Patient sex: M
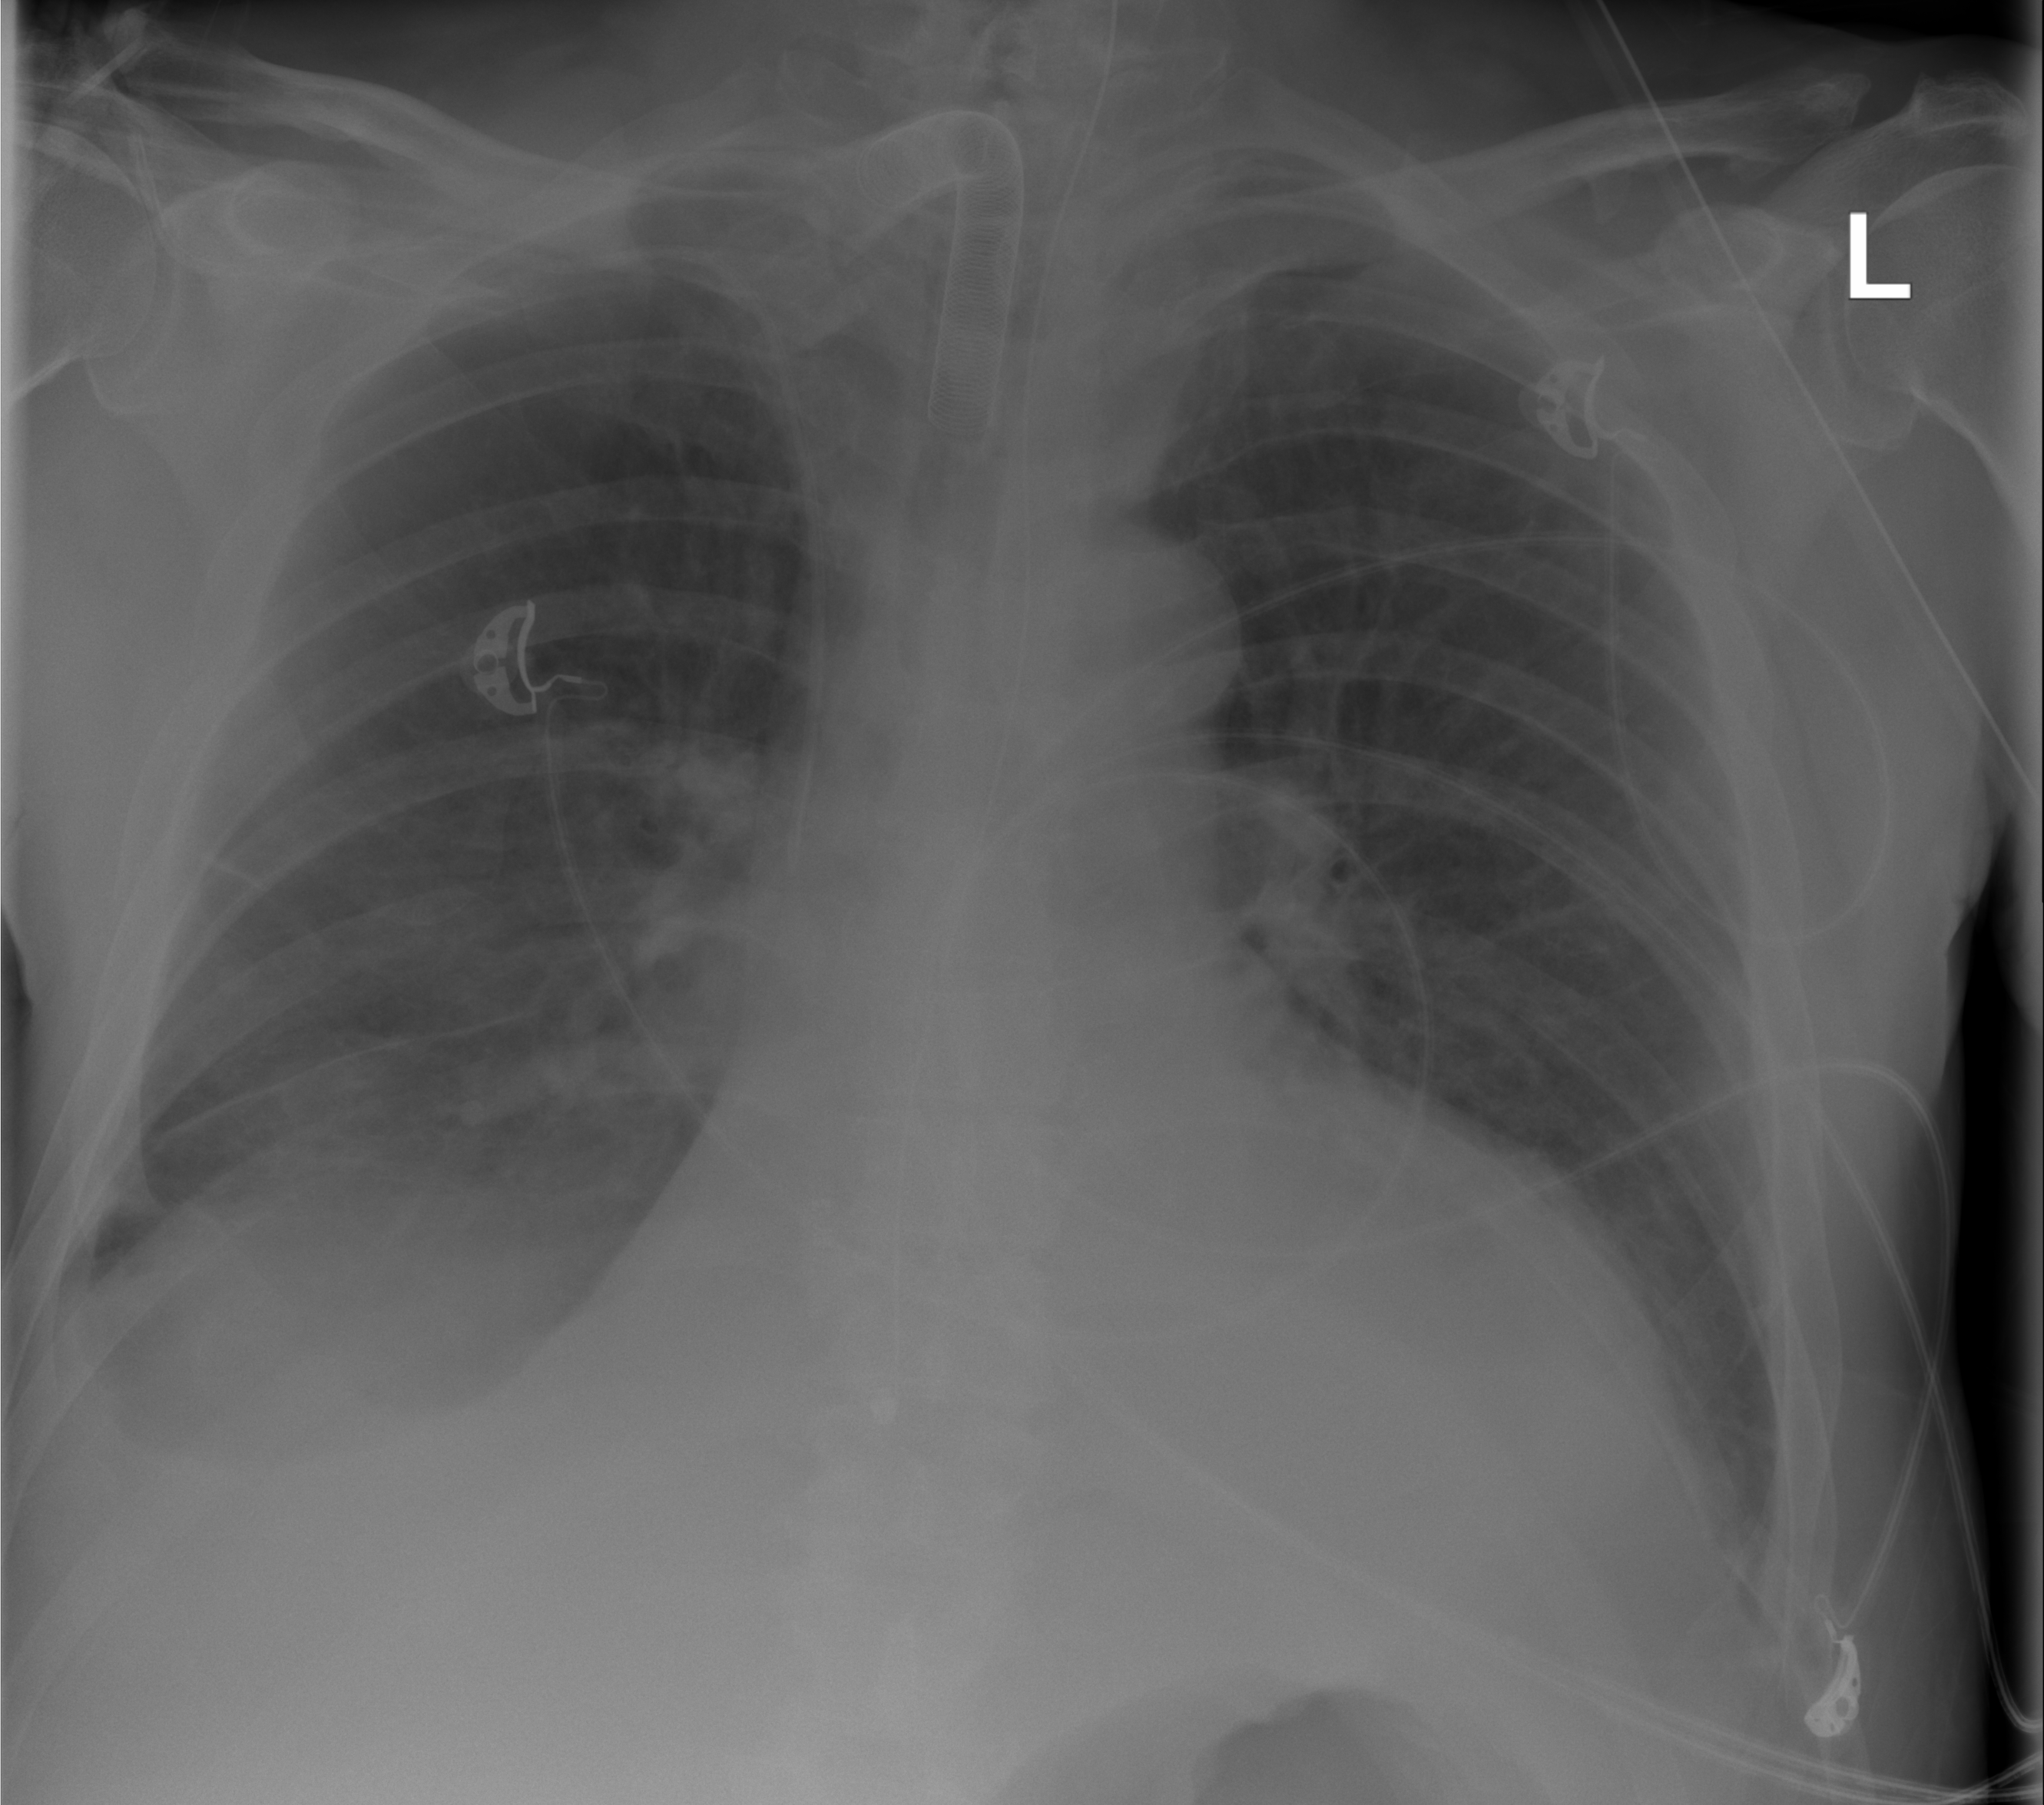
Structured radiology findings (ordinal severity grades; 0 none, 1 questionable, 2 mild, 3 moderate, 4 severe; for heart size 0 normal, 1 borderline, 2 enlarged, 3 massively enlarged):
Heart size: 2
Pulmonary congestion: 1
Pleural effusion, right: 2
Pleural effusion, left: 1
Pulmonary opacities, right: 1
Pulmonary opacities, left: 0
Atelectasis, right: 2
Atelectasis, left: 1